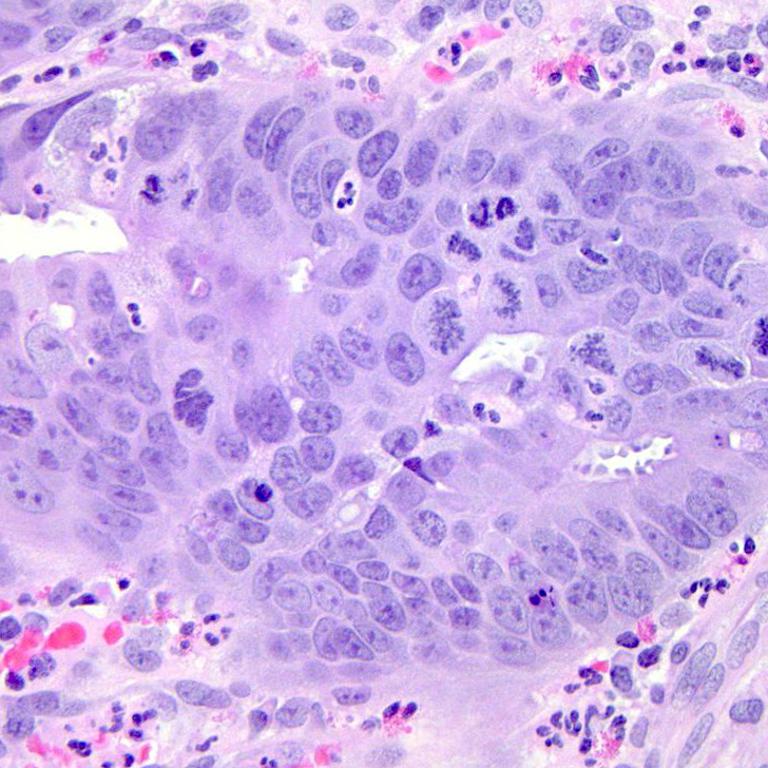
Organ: colon
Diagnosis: adenocarcinomas